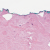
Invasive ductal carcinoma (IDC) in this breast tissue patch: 0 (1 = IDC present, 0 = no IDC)